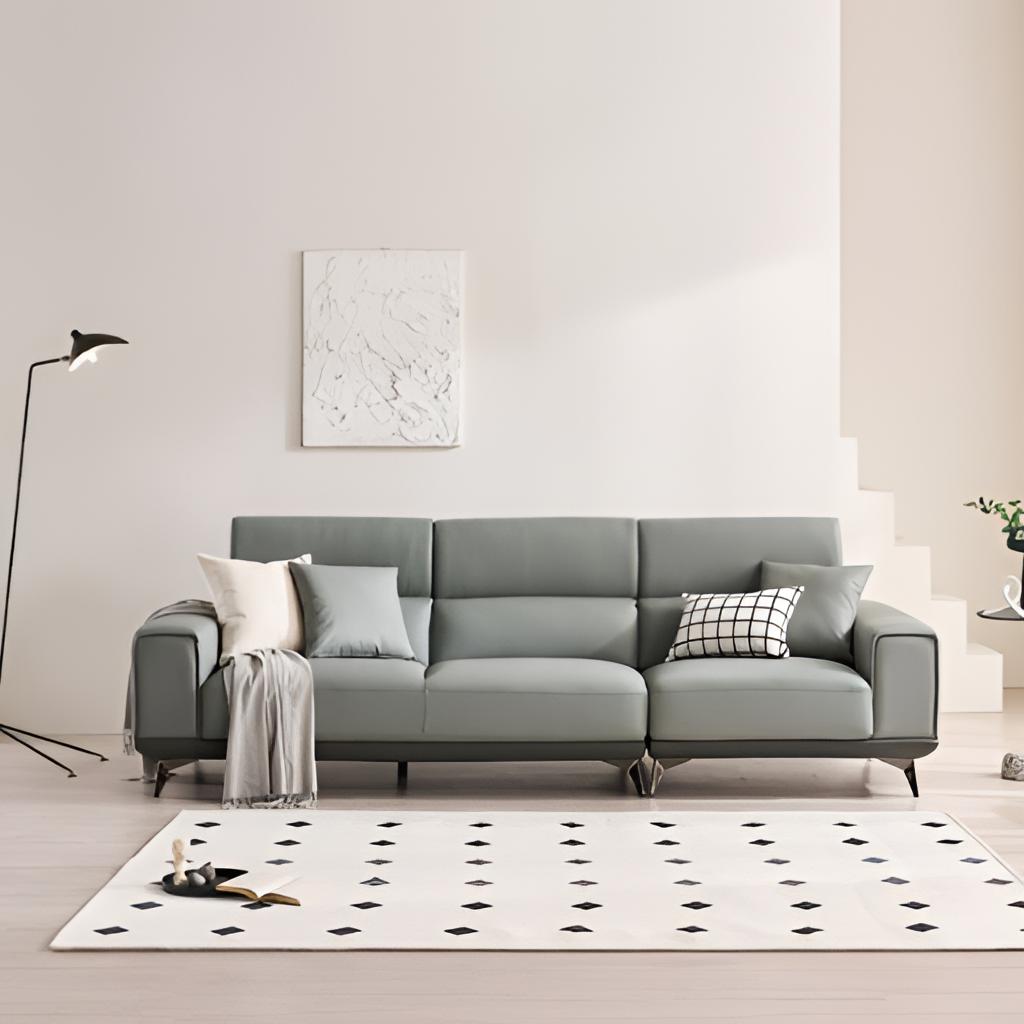
leather sofa, living room, beige wood flooring, with plank pattern, paint wallpaper, with solid pattern, contemporary